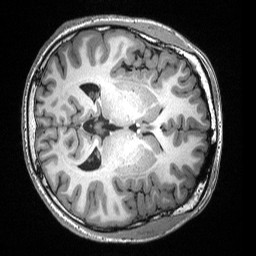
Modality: T1w
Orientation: axial
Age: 13
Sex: male